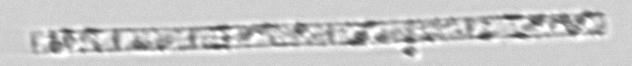
Label: Leptocylindrus